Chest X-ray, PA view. Patient: 74 years old, sex F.
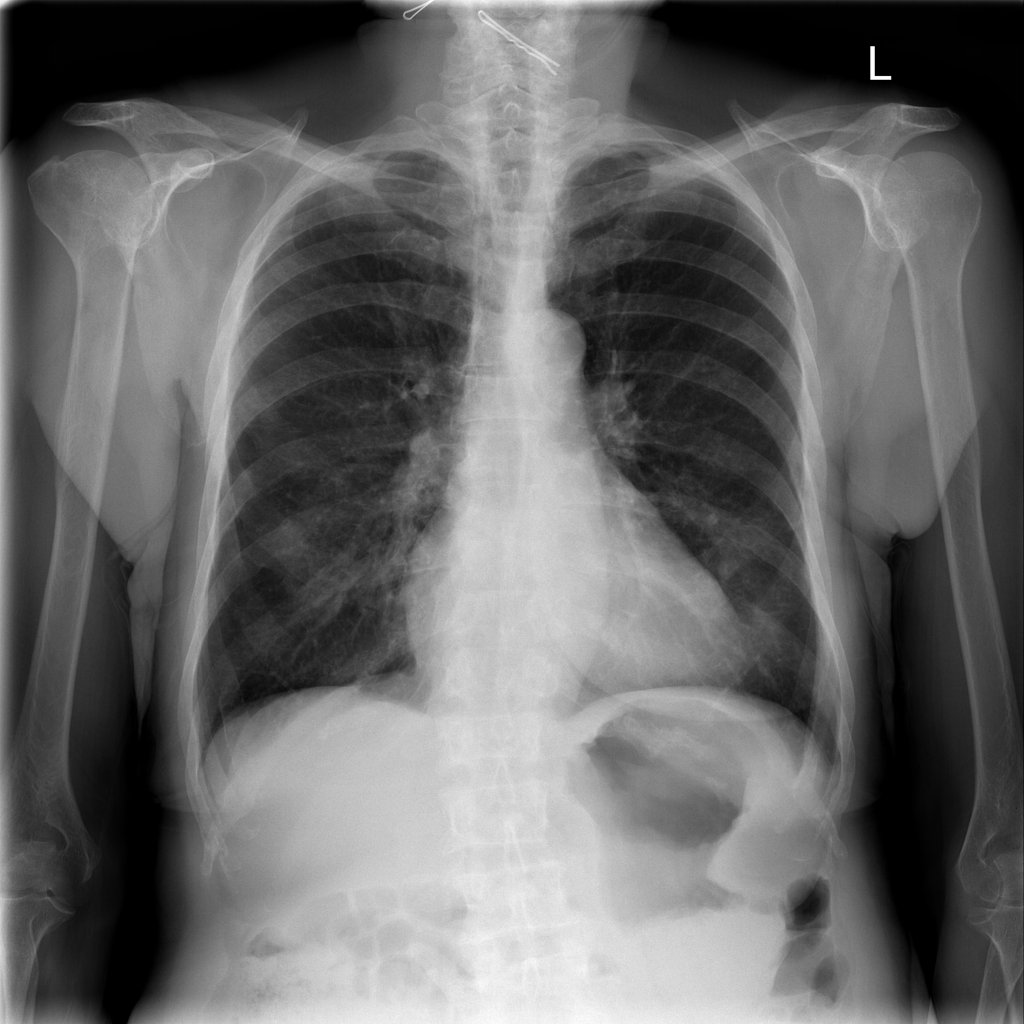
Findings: No Finding